Question: I'm looking to build a parallel cache. The requirement is that there will be number of datacollectors that need to be fired at once. Each of these data collectors will hit a boundary layer (call this the service layer) and retrieve data. However, since this is within the same request (WCF), if 2 data collectors need to invoke the same method on the service layer, I don't want the second request to wait for the first one to complete.
This needs to be build transparently to developers building the data collectors (Using Unity Interception to insert this caching aspect).
here is what the flow would look like. Would Reactive extensions be the correct fit for this kind of a design? I haven't worked with Rx in the past, and do not want to hit a brick wall 10 days into development. Otherwise, a combination of async, await and events might also serve well here.
EDIT: I implemented this using Rx - works well in a multi threaded context. The interesting bit was to try add instead of tryGet. (This is an Unity Interception CallHandler)
'''
/// <summary>
/// Intercepts the calls and tries to retrieve from the cache
/// </summary>
class CacheCallHandler : ICallHandler
{
[Dependency]
public ICache RequestCache { get; set; }
public IMethodReturn Invoke(IMethodInvocation input, GetNextHandlerDelegate getNext)
{
IMethodReturn mesg = null;
string cacheKey = CacheKeyGenerator.GetCacheKey(input);
//create the task to retrieve the data
var task = new Task<IMethodReturn>(() =>
{
return getNext()(input, getNext);
});
//make it observable
var observableItem = task.ToObservable();
//try to add it to the cache
//we need to do this in the order of Add and then try to get, otherwise multiple thread might enter the same area
if (RequestCache.TryAdd(cacheKey, observableItem))
{
//if the add succeeed, it means that we are responsible to starting this task
task.Start();
}
else
{
if ( RequestCache.TryGetValue(cacheKey, out observableItem) )
{
//do nothing, the observable item is already updated with the requried reference
}
else
{
throw new CacheHandlerException("Could not add to cache AND could not retrieve from cache either. Something's wrong", input);
}
}
//observe the return
if ( observableItem != null )
mesg = observableItem.FirstOrDefault();
if (mesg == null)
throw new CacheHandlerException("Not return value found. this should not happen", input);
return mesg;
}
/// <summary>
/// Should always be the first to execute on the boundary
/// </summary>
public int Order
{
get { return 1; }
set { ; }
}
}
'''

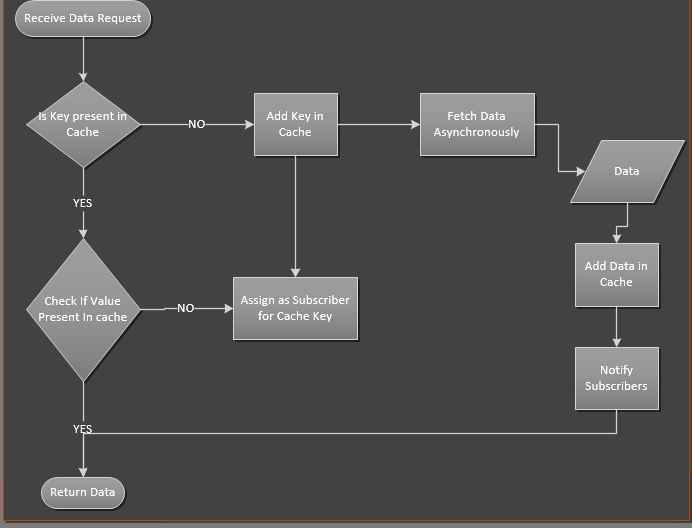
Answer: Yes, Rx is an excellent fit for this.
I suggest you look at implementing the following dictionary to back your Key Cache:
'''
Dictionary<K, AsyncSubject<V>>
'''
Your fetch data asynchronously part just needs to subscribe to the subject to populate it with the results.